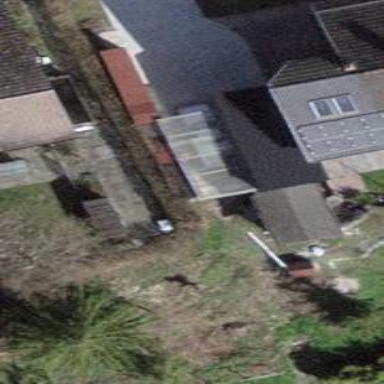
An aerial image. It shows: Garage.